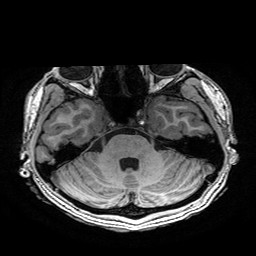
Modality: T1w
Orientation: coronal
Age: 20
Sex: female
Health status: healthy
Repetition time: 2.53 s
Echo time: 0.0034 s